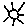
Label: sun